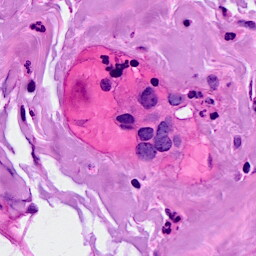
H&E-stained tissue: Breast